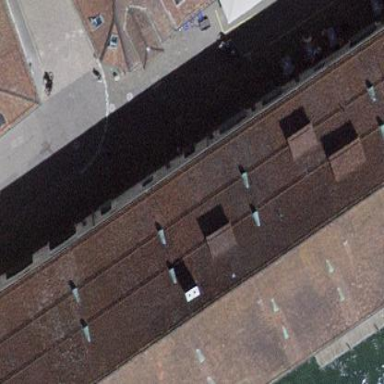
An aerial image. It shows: Public building with half-hipped roof made of roof tiles. The building has GhostWhite color.